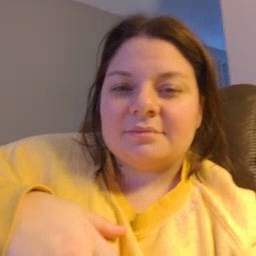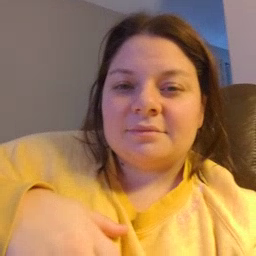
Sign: cheek